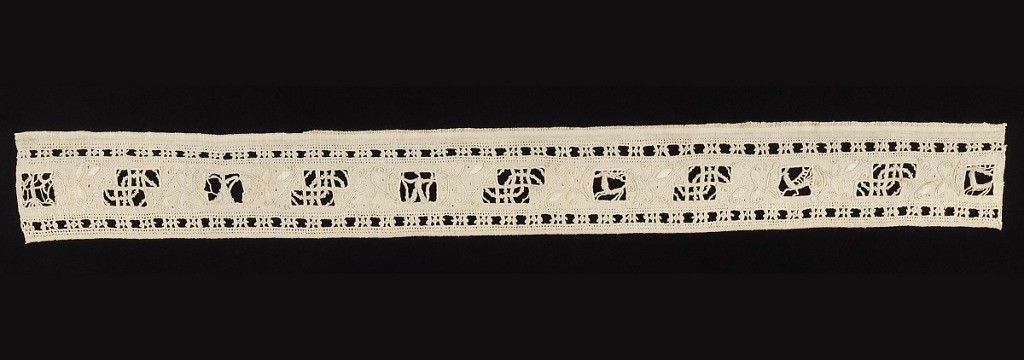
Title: Band
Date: mid-16th century
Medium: linen Technique: grid of withdrawn element work with reticella style needle lace and embroidery
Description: Linen band of embroidery bordered by reticella in a geometric pattern of squares and rectangles. Squares are decorated with human figures, animals and mermaids.